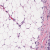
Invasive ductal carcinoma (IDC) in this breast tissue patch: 1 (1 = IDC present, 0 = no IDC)